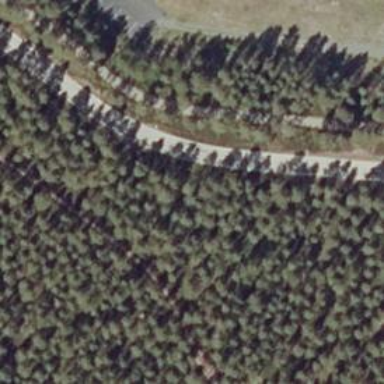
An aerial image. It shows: Path.